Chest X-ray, PA view. Patient: 35 years old, sex F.
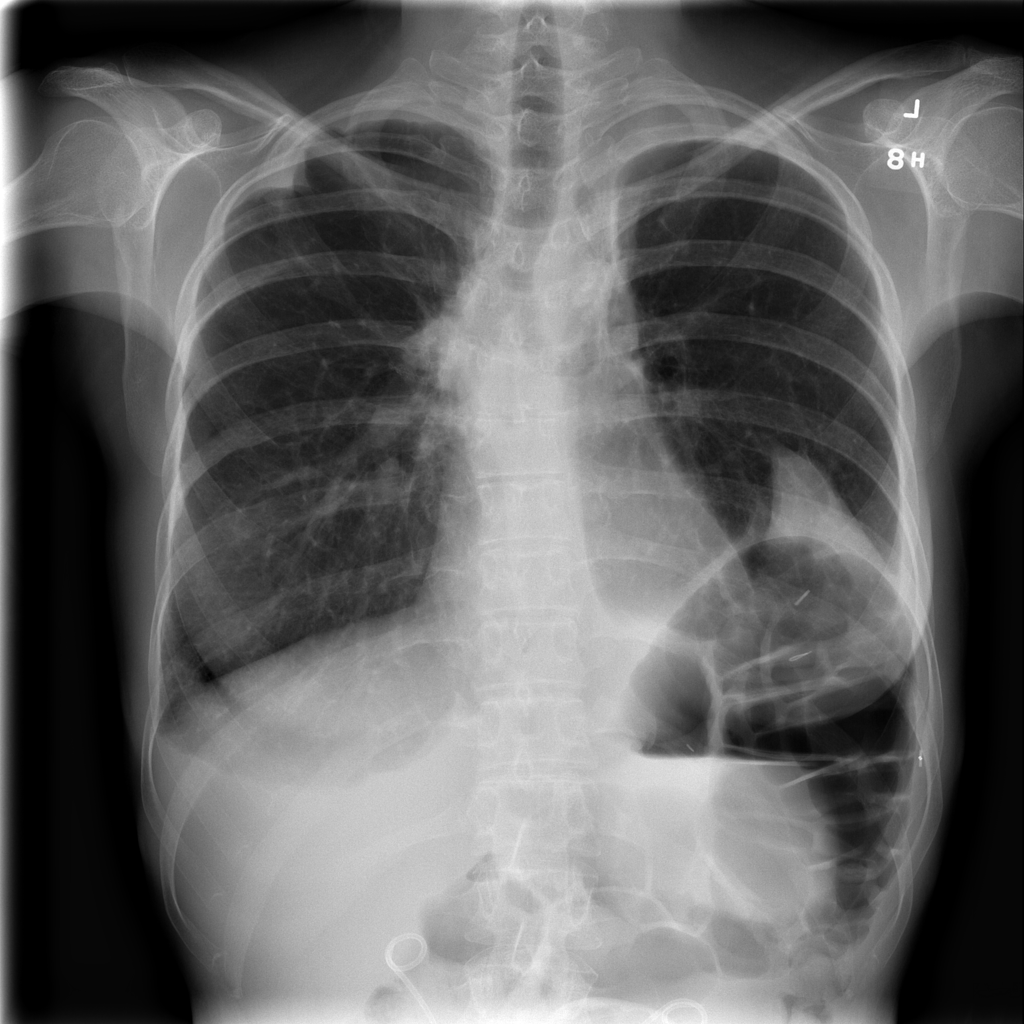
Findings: Pleural_Thickening